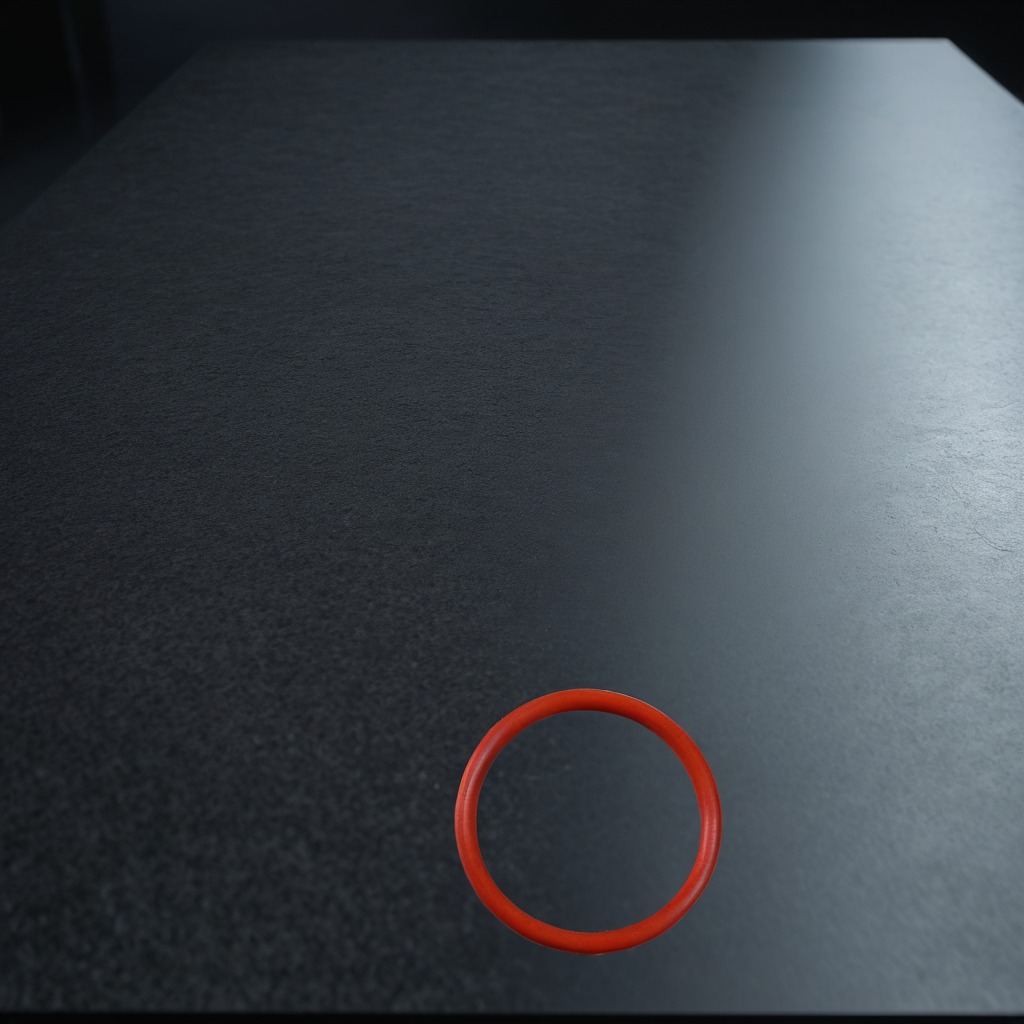
A rubber O-ring is lying on a clean granite table inside a workshop at night dim ambient light soft shadows worn but